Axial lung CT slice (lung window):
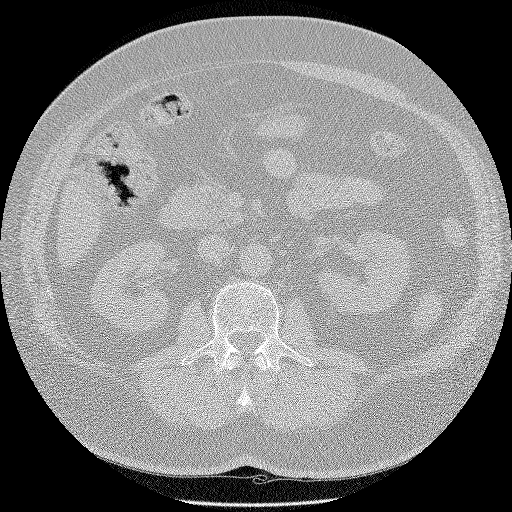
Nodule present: no